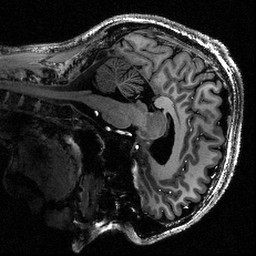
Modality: T1w
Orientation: sagittal
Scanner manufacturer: siemens
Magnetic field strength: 6.98 T
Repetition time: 2.5 s
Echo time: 0.00282 s